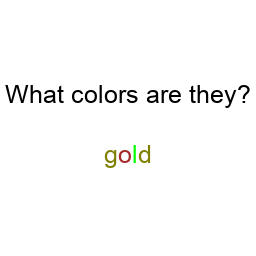
Color: olive, brown, lime, olive
Color name shown: gold
Background color: white
Question text color: black